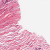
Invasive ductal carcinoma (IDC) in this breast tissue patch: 0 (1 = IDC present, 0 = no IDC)